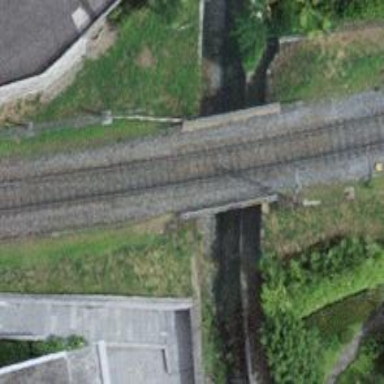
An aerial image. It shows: Railway bridge with electrified tracks and single contact line.